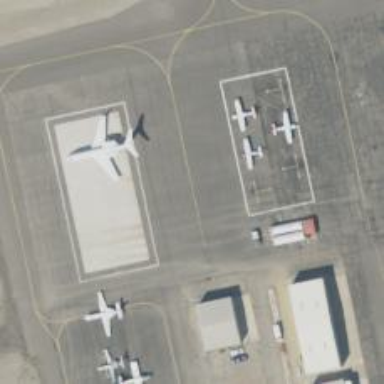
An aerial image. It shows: View of taxiway at the airport.